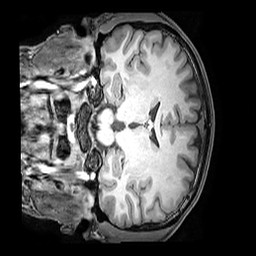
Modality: T1w
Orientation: coronal
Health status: healthy
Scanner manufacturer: philips
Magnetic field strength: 3 T
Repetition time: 0.007364 s
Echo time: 0.00328 s